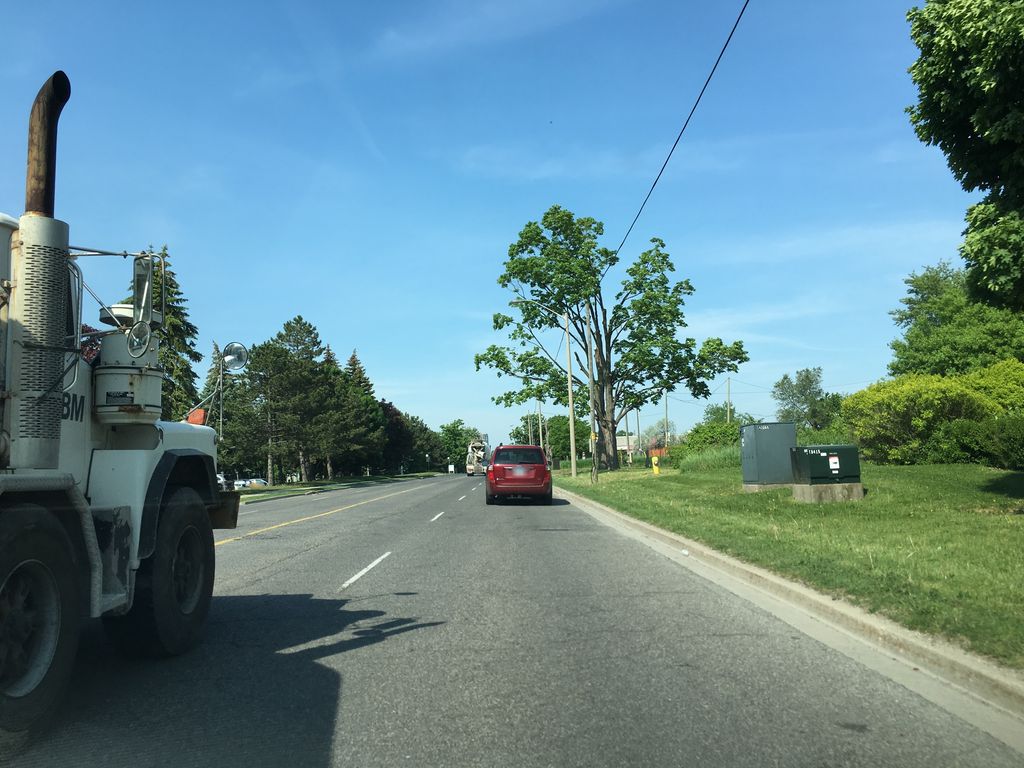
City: toronto